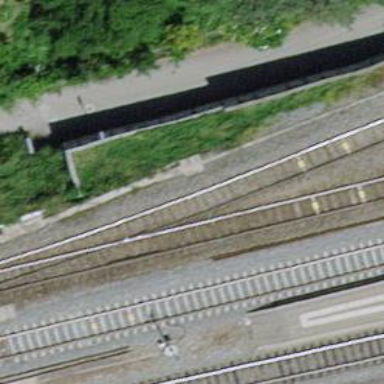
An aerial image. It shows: Siding railway line with electrified contact line for the trains.